Question: What is the value of the measurement in the image?
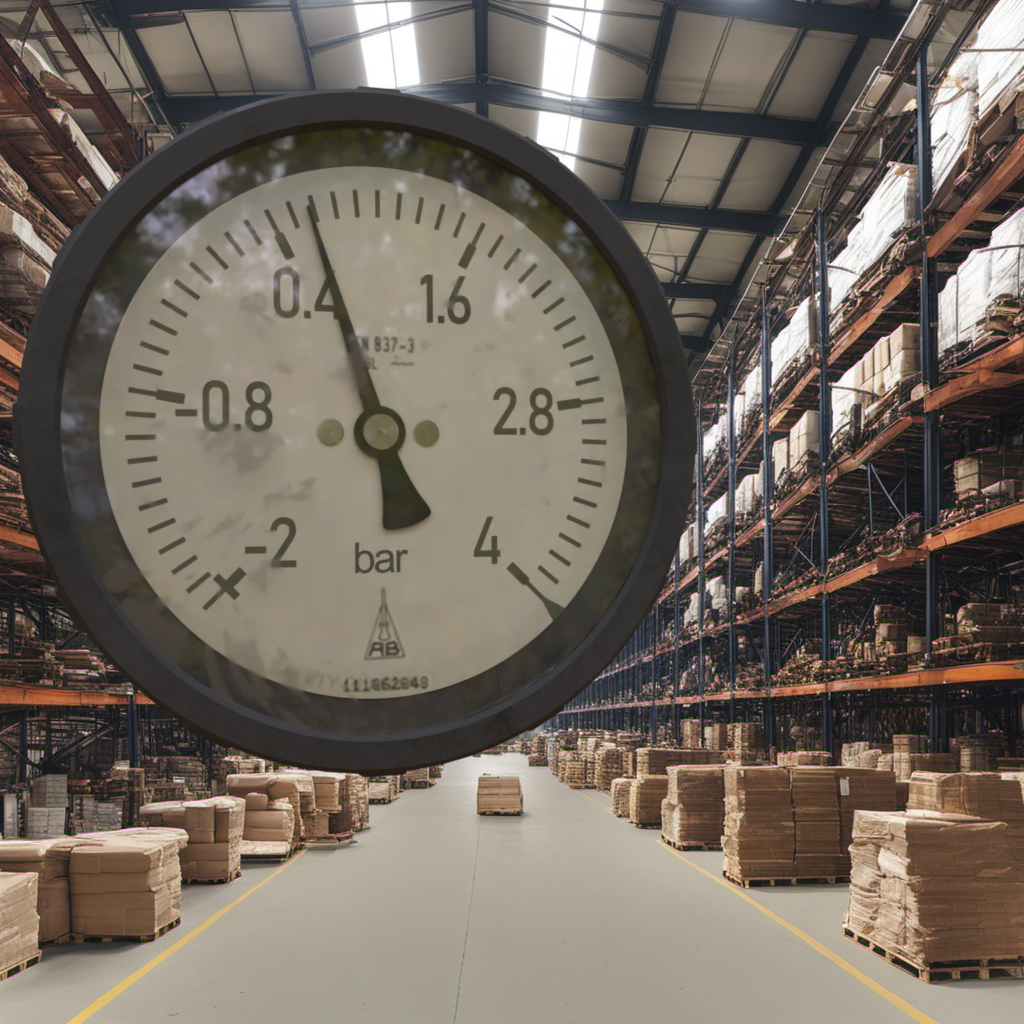
Answer: The result is 0.61
Question: What is the range of this measurement?
Answer: The range is from -2 to 4
Question: What is the minimum and maximum value range of the measurement in the image?
Answer: The minimum value is -2 and the maximum value is 4